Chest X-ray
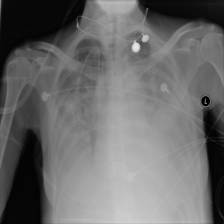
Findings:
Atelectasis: positive
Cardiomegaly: negative
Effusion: positive
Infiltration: positive
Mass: negative
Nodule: negative
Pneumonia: negative
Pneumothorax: negative
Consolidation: negative
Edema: negative
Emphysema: negative
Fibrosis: negative
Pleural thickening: negative
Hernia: negative